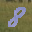
Label: 8